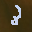
Label: 3